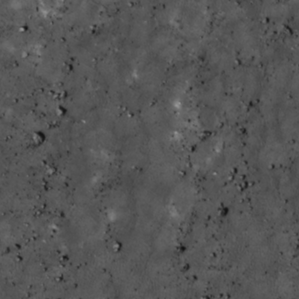
Label: non_frost